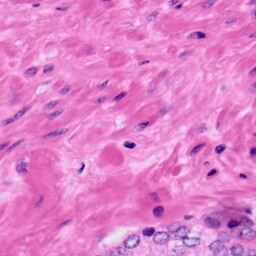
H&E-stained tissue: Prostate